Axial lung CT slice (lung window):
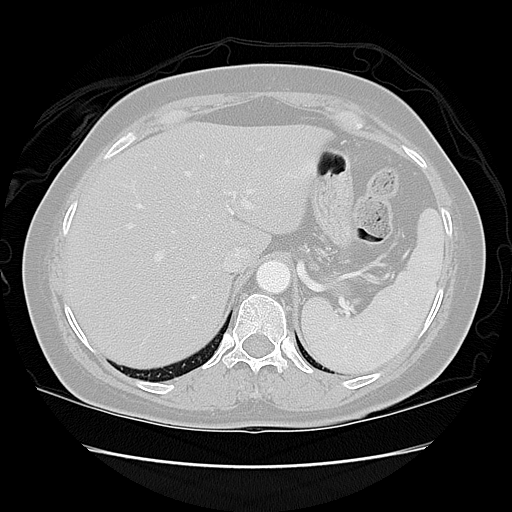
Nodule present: no